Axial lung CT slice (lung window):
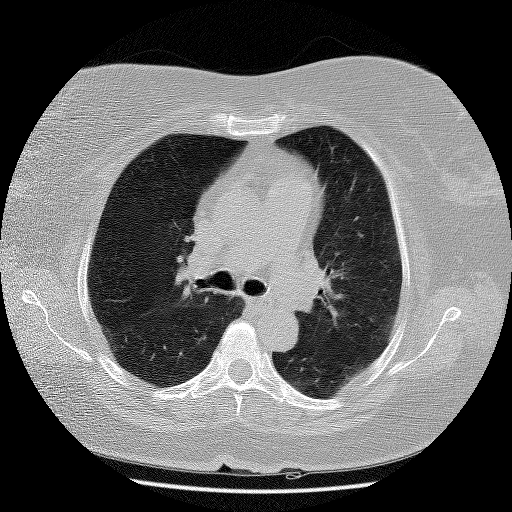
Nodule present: no